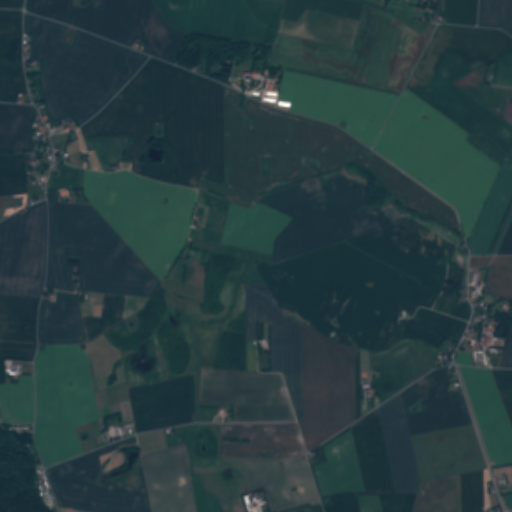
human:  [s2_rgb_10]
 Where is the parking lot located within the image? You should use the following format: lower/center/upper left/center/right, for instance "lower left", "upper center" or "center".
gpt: The parking lot is located in the lower left of the image.
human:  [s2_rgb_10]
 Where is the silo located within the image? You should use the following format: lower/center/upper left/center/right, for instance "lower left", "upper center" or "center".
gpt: The silo is located in the lower right of the image.
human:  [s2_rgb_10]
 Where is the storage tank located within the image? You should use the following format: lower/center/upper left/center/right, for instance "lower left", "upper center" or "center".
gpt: The storage tank is located in the lower left of the image.
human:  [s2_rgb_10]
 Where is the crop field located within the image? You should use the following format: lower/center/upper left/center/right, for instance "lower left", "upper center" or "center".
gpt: There is no crop field in the image.